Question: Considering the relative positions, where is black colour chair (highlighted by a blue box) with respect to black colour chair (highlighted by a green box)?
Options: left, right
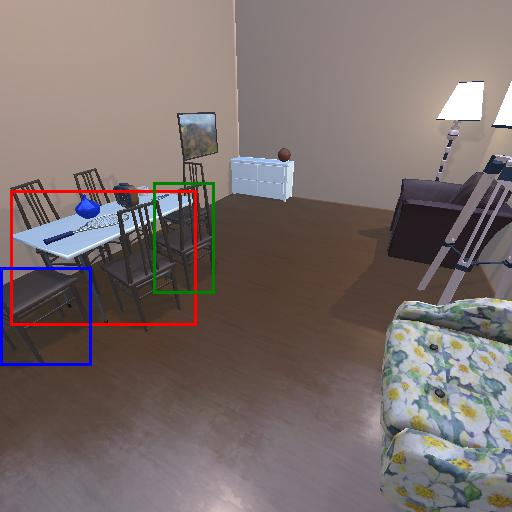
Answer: left